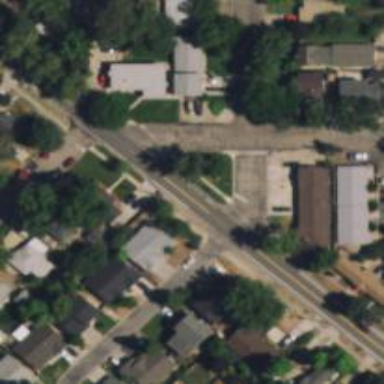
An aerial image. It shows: Unmarked road crossing.